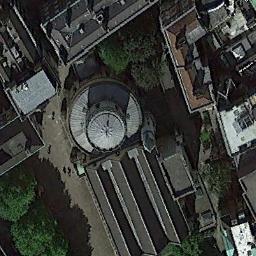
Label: church